【题型】填空题　【知识点】立体几何　【难度】easy
如图所示，在圆锥内放入两个大小不同的球$O_1$，$O_2$，使得它们分别与圆锥的侧面和平面$\alpha$都相切，平面$\alpha$分别与球$O_1$，$O_2$相切于点$E$，$F$.数学家Germinal Dandelin利用这个模型证明了平面$\alpha$与圆锥侧面的交线为椭圆，$E$，$F$为此椭圆的两个焦点，这两个球也被称为Dandelin双球.若球$O_1$，$O_2$的半径分别为$6$和$3$，球心距离$O_1O_2=11$，则此椭圆的长轴长为\underline{\quad}.

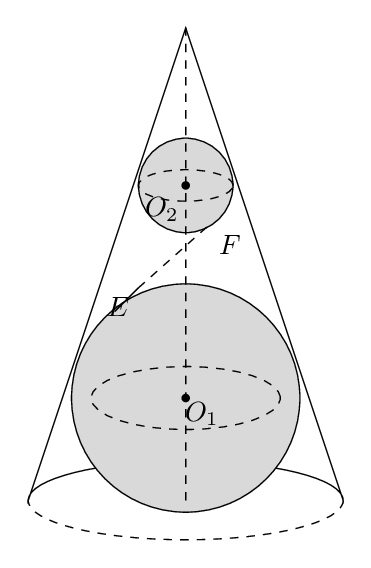
【解答】
\textbf{【答案】}$4\sqrt{7}$

\vspace{0.3cm}
\textbf{【分析】}根据给定条件，过切点$E$，$F$作出双球模型的轴截面，利用圆的切线性质及椭圆的定义求解作答.

\vspace{0.3cm}
\textbf{【详解】}过切点$E$，$F$作出双球模型的轴截面，设球$O_1$,$O_2$分别与圆锥的同一条母线切于$A$，$B$两点，

有$O_2B \perp AB$,$O_1A \perp AB$，过$O_2$作$O_2C \perp O_1A$于点$C$，则四边形$ABO_2C$是矩形，

于是$|AC| = |O_2B| = 3$，$|O_1C| = 3$，又$|O_1O_2| = 11$，从而$|AB| = |O_2C| = \sqrt{|O_1O_2|^2 - |O_1C|^2} = 4\sqrt{7}$，

设直线$AB$与平面$\alpha$的交点为$P$，则有$|PA| = |PE|$，$|PB| = |PF|$，

所以椭圆的长轴长$2a = |PE| + |PF| = |PA| + |PB| = |AB| = 4\sqrt{7}$.

故答案为：$4\sqrt{7}$

\vspace{0.3cm}
\textbf{【点睛】}关键点睛：涉及与旋转体有关的组合体，作出轴截面，借助平面几何知识解题是解决问题的关键.
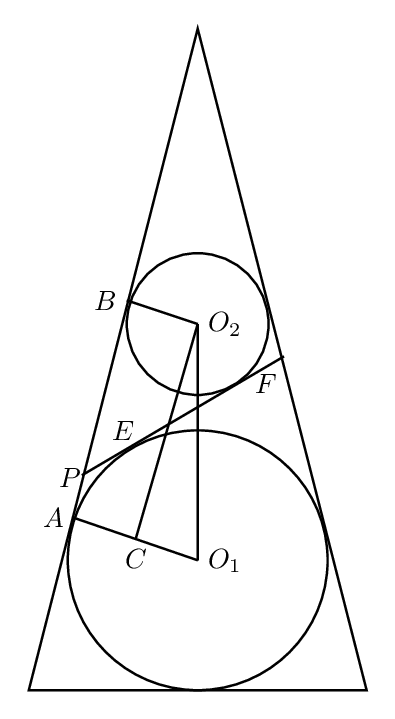